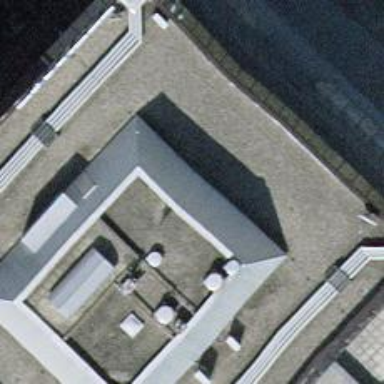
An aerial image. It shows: Building.